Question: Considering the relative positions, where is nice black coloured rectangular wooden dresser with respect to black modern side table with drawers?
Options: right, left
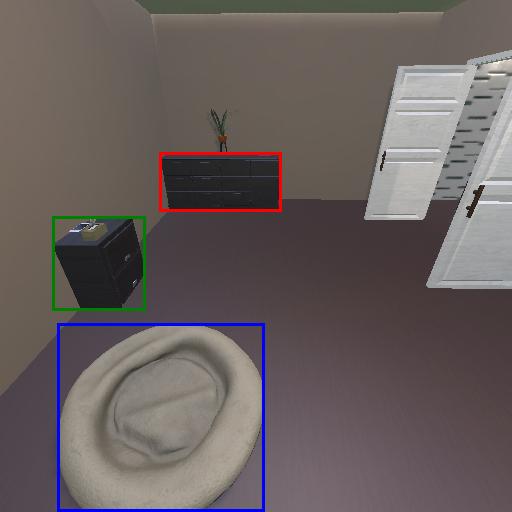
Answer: right